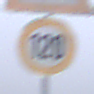
Verkehrszeichen: Geschwindigkeit120
Zusatzzeichen oben: FlugbetriebRechts
Umgebung: Outdoor, RoadRail
Tageszeit: MorningAfternoon
Wetter: Overcast
Licht: Natural
Jahreszeit: NotSpecified
Kontrast: LowContrast